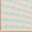
Piece: xx